Field crop: maize
Growth stage: 1
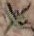
Species: atriplex